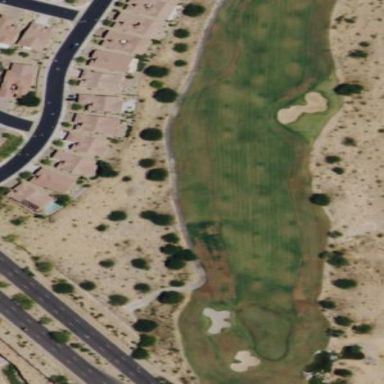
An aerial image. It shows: Rough grass area on golf course.